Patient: sex F, age 82
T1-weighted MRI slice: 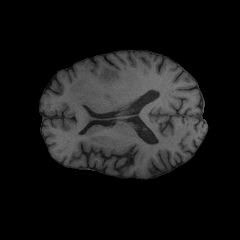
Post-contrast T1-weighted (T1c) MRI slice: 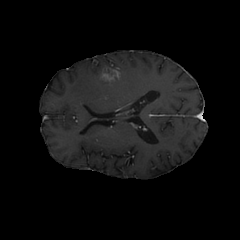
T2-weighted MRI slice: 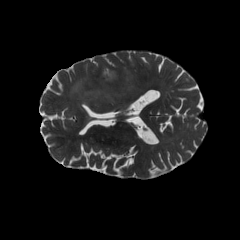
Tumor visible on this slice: yes
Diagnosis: Glioblastoma, IDH-wildtype
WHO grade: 4